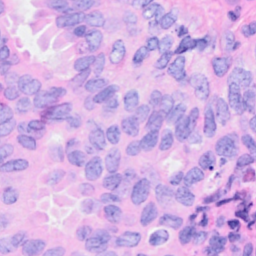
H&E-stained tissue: Breast